The plot shows how the frequency content of a bearing vibration signal evolves over time (STFT spectrogram). What is the most likely bearing condition (normal, inner_race, outer_race, ball)?
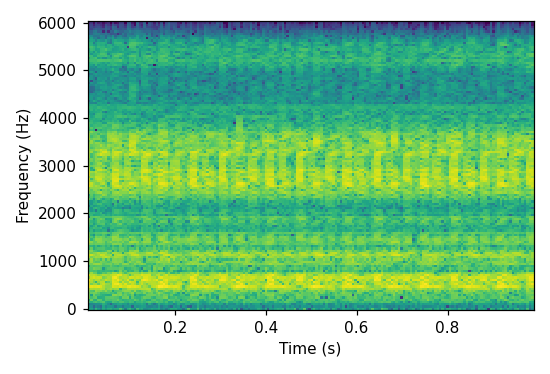
Answer: outer_race